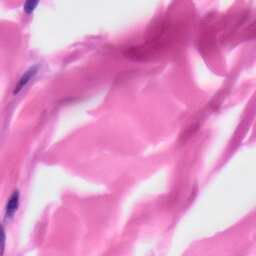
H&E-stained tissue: Skin